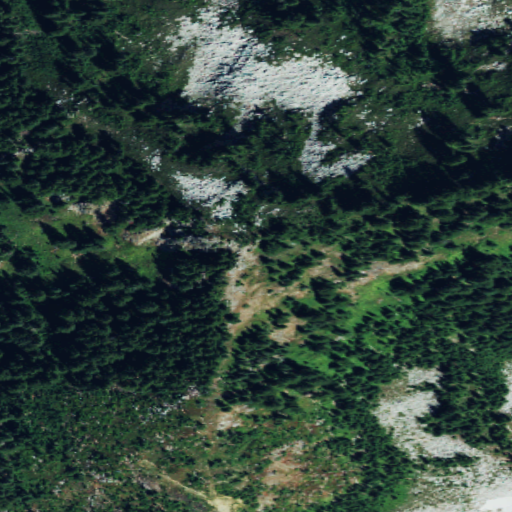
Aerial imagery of cliff(s) in Washington named Captain Point containing evergreen forest, shrub, barren land, and mixed forest